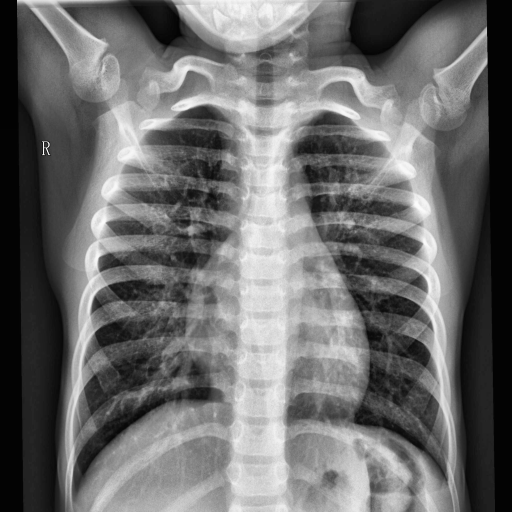
Finding: NORMAL